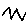
Label: zigzag